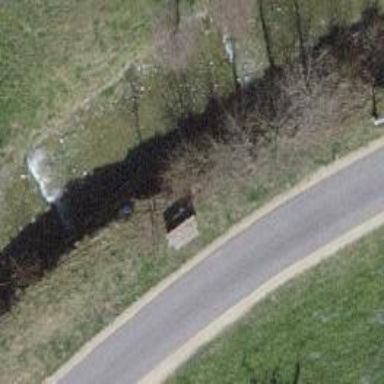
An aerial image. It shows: Bench.